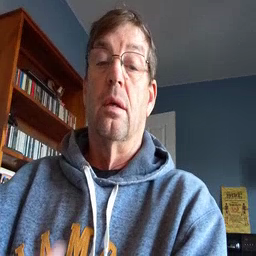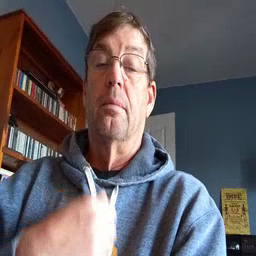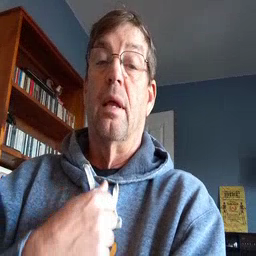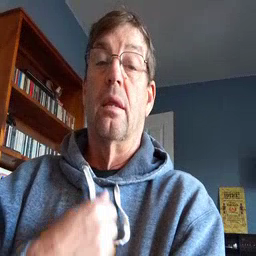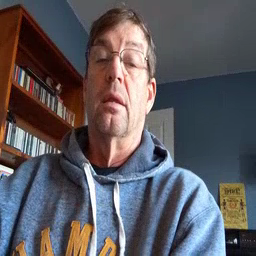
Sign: bath